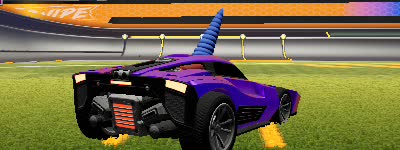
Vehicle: breakout